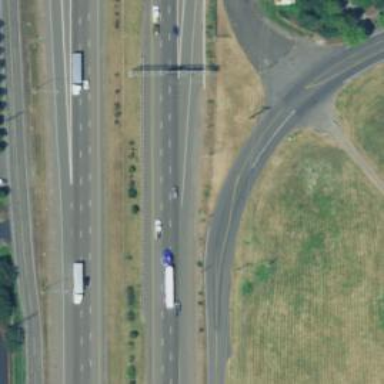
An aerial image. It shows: Motorway junction.